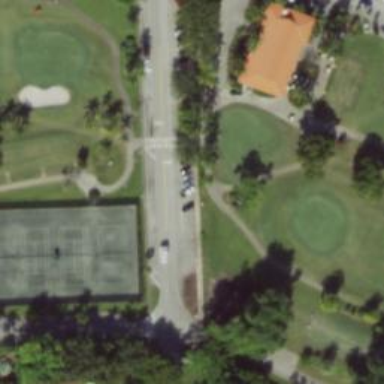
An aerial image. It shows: Golf tee.